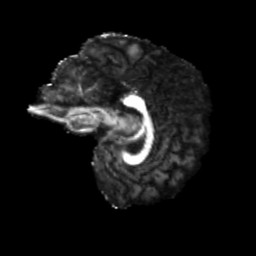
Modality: FA
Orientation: sagittal
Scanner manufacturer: siemens
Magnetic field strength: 3 T
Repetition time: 4 s
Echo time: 0.0594 s